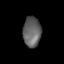
Tissue: lung
Cell type: T cells
Senescence score: 0.2274
Nuclear area (px): 534
Mean DAPI intensity: 97.399